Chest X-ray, PA view. Patient: 57 years old, sex M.
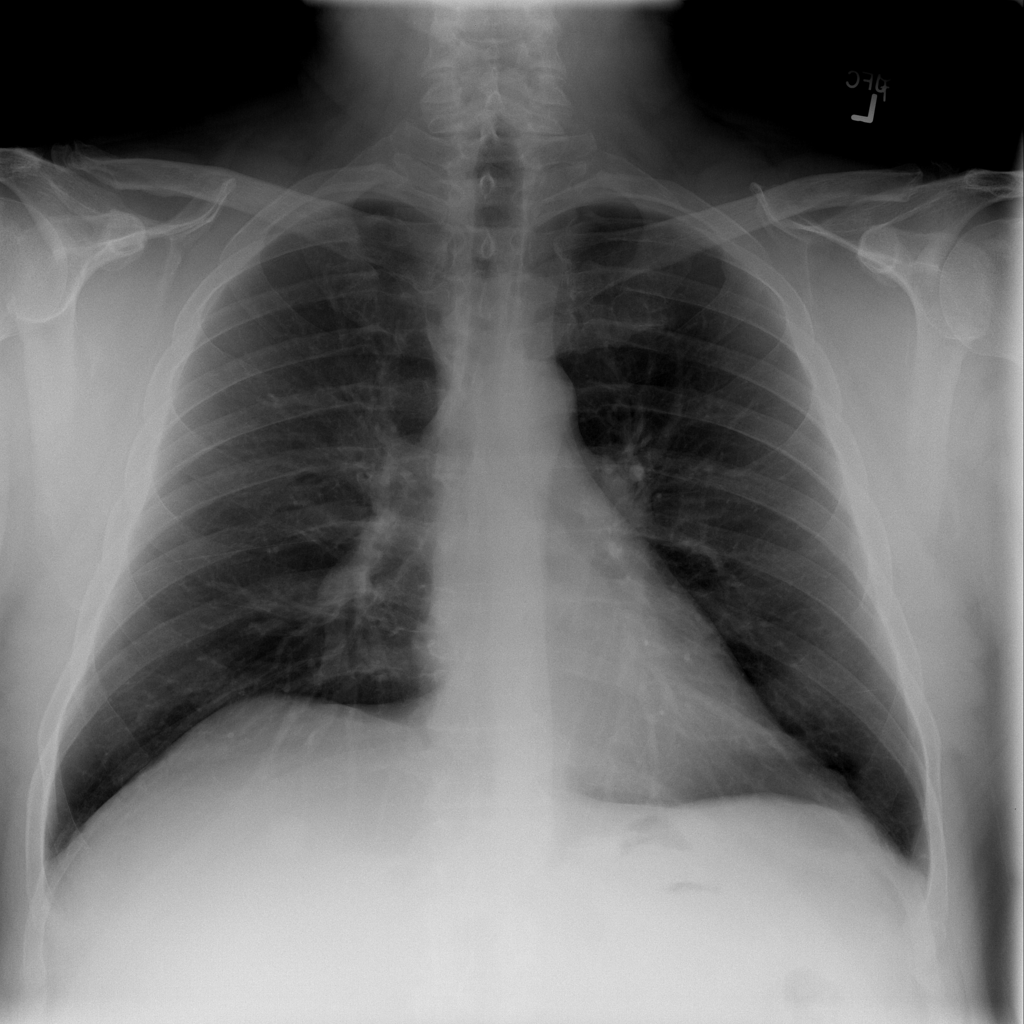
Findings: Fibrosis